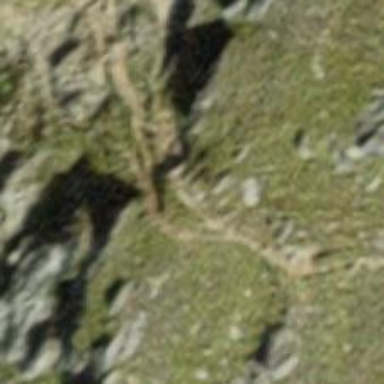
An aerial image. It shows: Path.